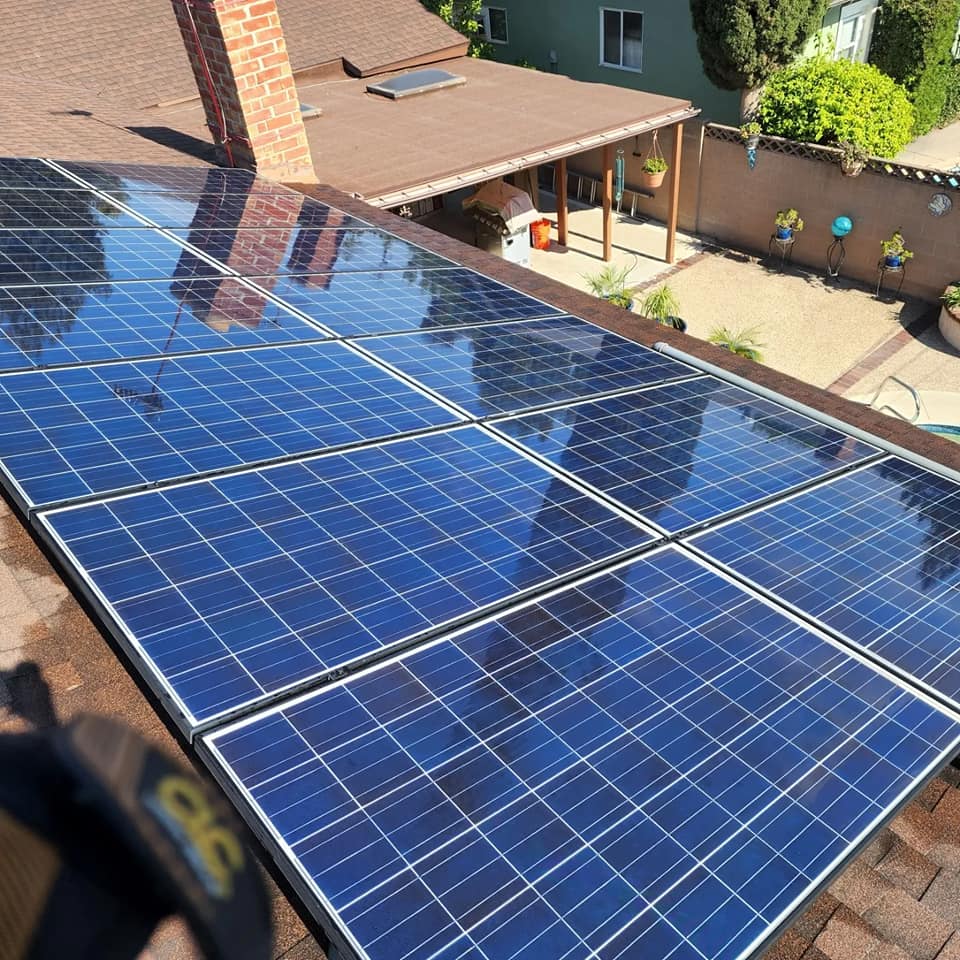
Label: Clean